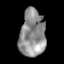
Tissue: lung
Cell type: Others
Senescence score: 0.2407
Nuclear area (px): 1165
Mean DAPI intensity: 144.5